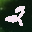
Label: 2